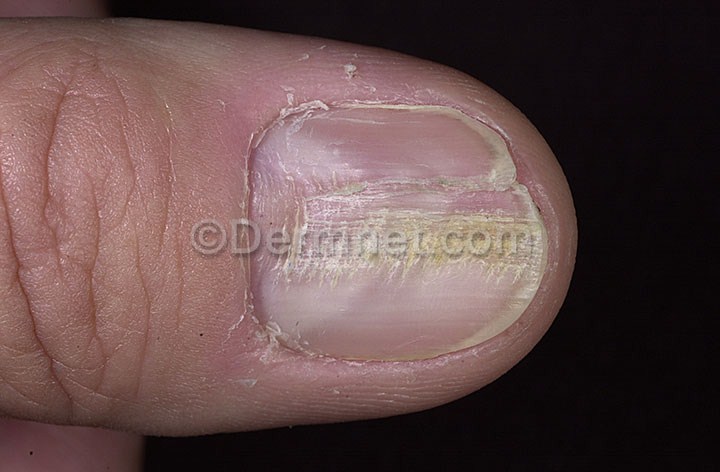
Disease: Nail Fungus and other Nail Disease